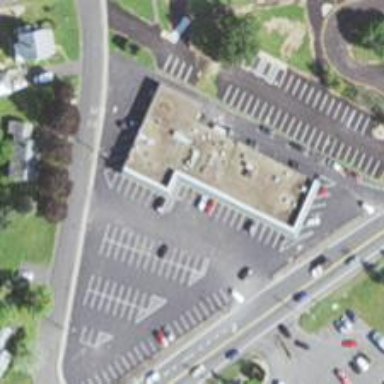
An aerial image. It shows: Convenience shop.